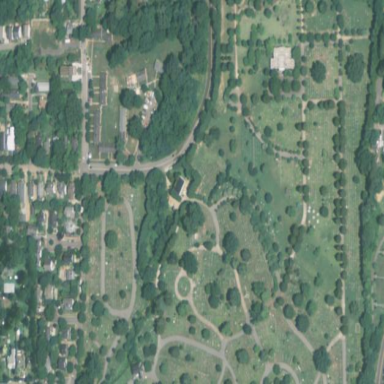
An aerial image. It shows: Cemetery.